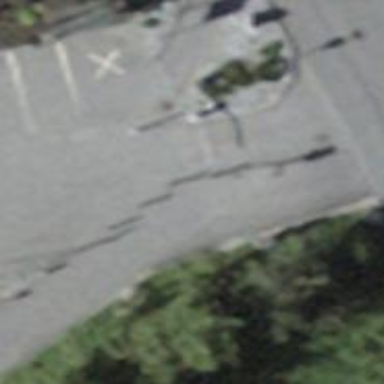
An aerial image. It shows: Lift gate barrier.